Question: All,
I am trying to work on a simple solution in JS.

I have a program that currently prints out a direction of a simple simulation. But what am seeking to do is to currently embed the x and y coordinates as it loops through.
For example:
1. If for example, I have a string code like "LLRAA". This is what it means, Start your index facing "North" with {x,y} = {0,0}. So during the loop, when I see L: Move Left=West and the second character, L is Left: move to South and sees R= Move Right = West. Now at West, if it sees A, it means decrement x coordinate by 1, so the coordinates will be {-1,0} and still stand at West. For the next iteration, A decrease x by -1 so it will be {-2,0}.
So final output is {"x: " + x + " y:" + " bearing:" + d} = {x:-2, y:0, bearing:West}
My code is below for testing:
'''
function robotSimulator(param){
let counter = 0;
let d = "";
let x = 0;
let y = 0;
//Using this too see if the direction for the bearing is a clockwise movement or anticlockwise one
for(let i=0; i < param.length; i++){
if(param[0] == "
"){
return null;
}
else if(param[i] == 'L'){
counter--;
}
else if(param[i] == 'R'){
counter++;
}
// console.log(counter);
//If count is positive, then it means it is moving clockwise direction
if(counter > 0){
if(counter % 4 == 0){
d = "North";
}
else if(counter % 4 == 1){
d = "East";
}
else if(counter % 4 == 2){
d = "South";
}
else if(counter % 4 == 3){
d = "West";
}
}
//If count is negative that means the direction is anticlockwise
if(counter < 0){
if (counter % 4 == 0)
d = "North";
else if (counter % 4 == -1)
d = "West";
else if (counter % 4 == -2)
d = "South";
else if (counter % 4 == -3)
d = "East";
}
}
return d;
return ("x: "+ x + " y:" + y);
}
console.log(robotSimulator("RRLLL"));
'''
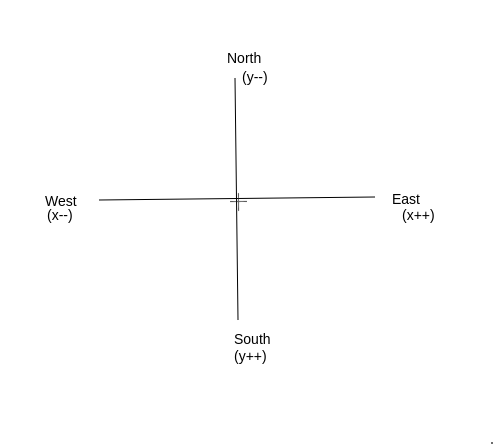
Answer: I suggest to decouple the robot movement from its rules.
Specifically, you could define the rules (which encodes state transitions) in an object, i.e. how the state of the robot changes, given some instruction.
The for-loop part (here, I use 'Array.prototype.reduce' to accumulate the final robot state) can be reserved for iterating over each instruction in the string and computing the robot's new state.
IMO by having the state transition logic in a separate object, it can make it easier to refactor when/if you want your robot to support new instructions.
'''
function robotSimulator(param) {
if (param.length === 0 || param[0] === "
") {
return null;
}
// each direction has a name, and also defines how to move.
const directions = [
{ name: "North", move: ({ x, y }) => ({ x, y: y - 1 })},
{ name: "East", move: ({ x, y }) => ({ x: x + 1, y })},
{ name: "South", move: ({ x, y }) => ({ x, y: y + 1 })},
{ name: "West", move: ({ x, y }) => ({ x: x - 1, y })},
];
const numDirections = directions.length;
// normalise direction ('counter' in your exampl using negative indexing.
const normaliseDirection = (d) => d >= 0
? d % numDirections
: numDirections - Math.abs(d % numDirections);
// each command maps to a function that updates the current state.
// state is an object of x, y (position) and direction ('counter' in your example).
// as you add more instructions for your robot, you can update this object
// as required.
const applyMove = {
"L": ({ x, y, d }) => ({ x, y, d: normaliseDirection(d - 1) }),
"R": ({ x, y, d }) => ({ x, y, d: normaliseDirection(d + 1) }),
"A": ({ x, y, d }) => {
const { x: newX, y: newY } = directions[d].move({ x, y });
return { x: newX, y: newY, d: normaliseDirection(d) };
},
};
// loop through each instruction, update state using 'applyMove',
// and return the updated state.
const initialState = {
x: 0, y: 0, d: 0,
};
const finalState = Array.from(param).reduce((currState, action) => {
if (!(action in applyMove)) {
// handle error
throw new Error('Unknown action: '${action}'');
}
return applyMove<URL>;
}, initialState);
const { x, y, d } = finalState;
// lookup name of final direction
return { x, y, direction: directions[d].name };
}
// {x: -2, y: 0, direction: West}
console.log(robotSimulator("LLRAA"));
'''